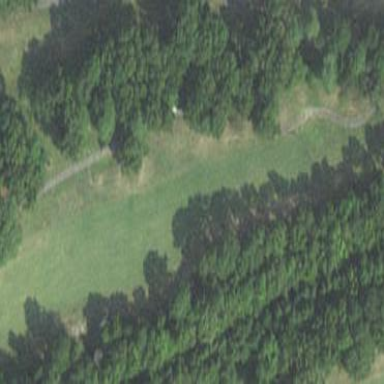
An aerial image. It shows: Golf pitch for leisure land.